Question: I've a list like this:
'''
public static List<int[]> list = new List<int[]>();
'''

In addition I have also a variable named X. X can take any value. I want to find closest and smaller value to X in 'list[?][1]'. For example:
If X is 1300, I want to take list index: 1. Or if X is 700, I want to take index: 0. How can I do this via linq? Or, is there any other solution?
Thanks in advance.
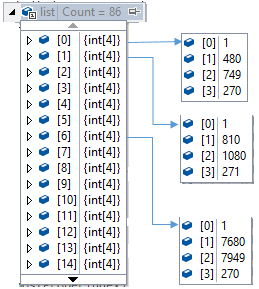
Answer: You can do it in a following way (snippet assumes, that list is not empty)
'''
var x = 700;
var result = list.Select((subList, idx) => new { Value = subList[1], Idx = idx })
.Where(elem => elem.Value < x)
.Select(elem => new { Diff = Math.Abs(x - elem.Value), elem.Idx })
.OrderBy(elem => elem.Diff).FirstOrDefault();
if (result != null)
{
return result.Idx;
}
// case - there is no such index
'''